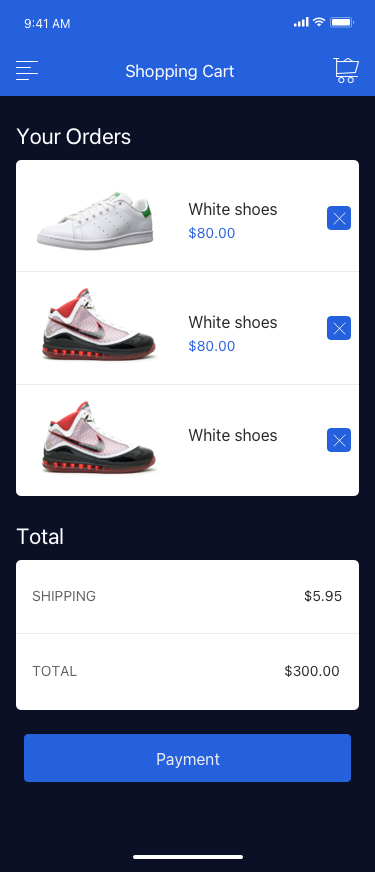
Text in this UI design:
Payment
Shipping
$5.95
Total
$300.00
Total
White shoes
$80.00
White shoes
White shoes
$80.00
Your Orders
Shopping Cart